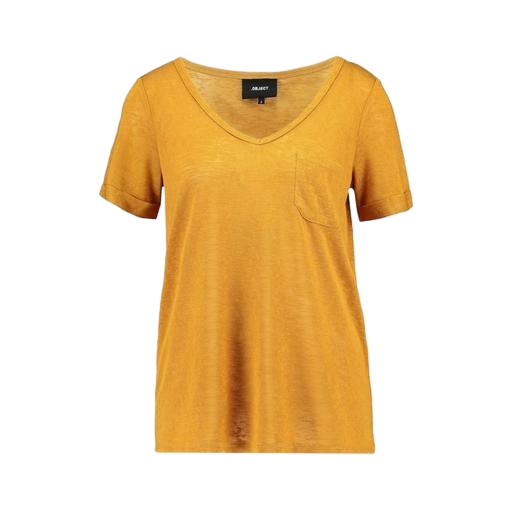
yellow chest pocket v-neck tee, short-sleeve top only macy, gold t-shirt, white background